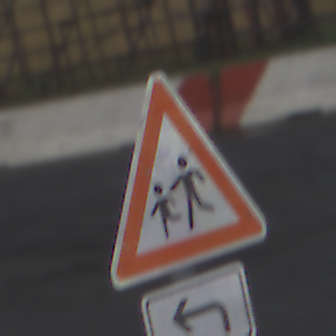
Verkehrszeichen: KinderRechts
Zusatzzeichen unten: RichtungsangabeDurchPfeile2
Umgebung: Outdoor, RoadRail
Tageszeit: MorningAfternoon
Wetter: PartlyCloudy
Licht: Natural
Jahreszeit: NotSpecified
Kontrast: LowContrast